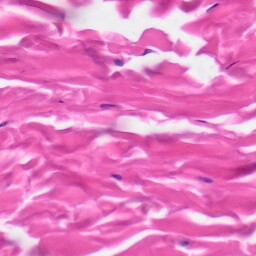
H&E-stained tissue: Skin